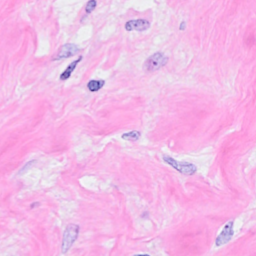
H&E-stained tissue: Breast